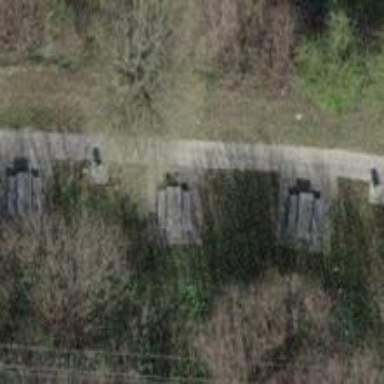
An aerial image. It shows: Picnic table made of concrete set up on leisure land.